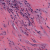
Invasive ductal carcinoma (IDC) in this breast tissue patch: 0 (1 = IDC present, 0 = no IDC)